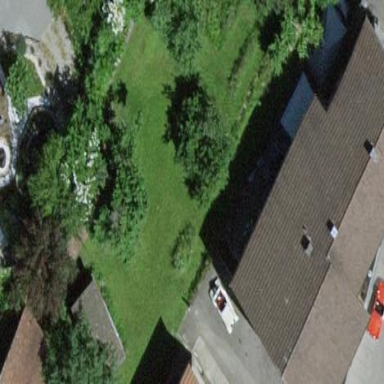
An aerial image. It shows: Residential building.